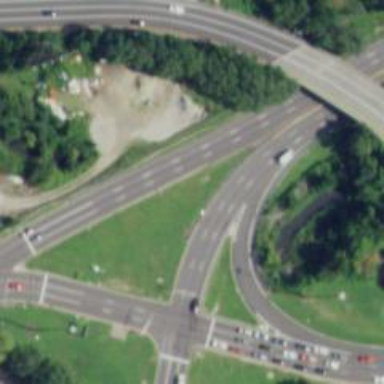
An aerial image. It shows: Trunk highway.